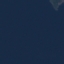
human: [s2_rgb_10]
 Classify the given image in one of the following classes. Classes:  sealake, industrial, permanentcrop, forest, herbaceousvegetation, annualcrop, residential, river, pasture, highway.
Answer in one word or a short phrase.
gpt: SeaLake